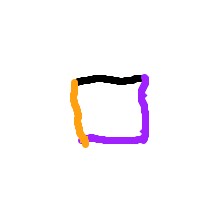
Shape: square